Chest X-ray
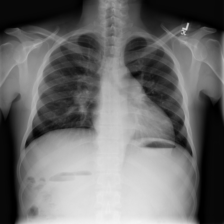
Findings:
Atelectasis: negative
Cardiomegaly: positive
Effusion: negative
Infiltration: negative
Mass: negative
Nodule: negative
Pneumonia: negative
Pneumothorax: negative
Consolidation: negative
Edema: negative
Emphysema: negative
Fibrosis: negative
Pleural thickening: negative
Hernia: negative